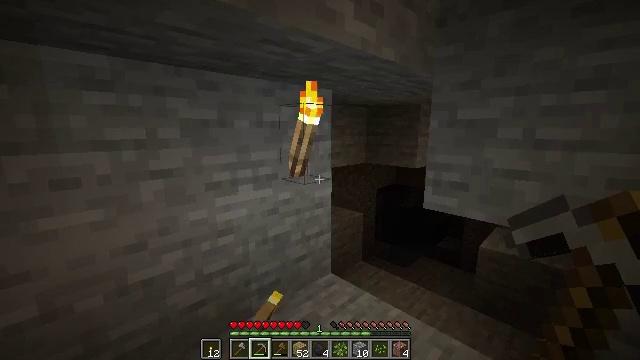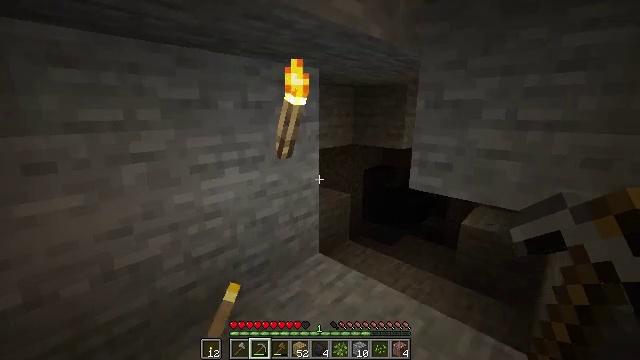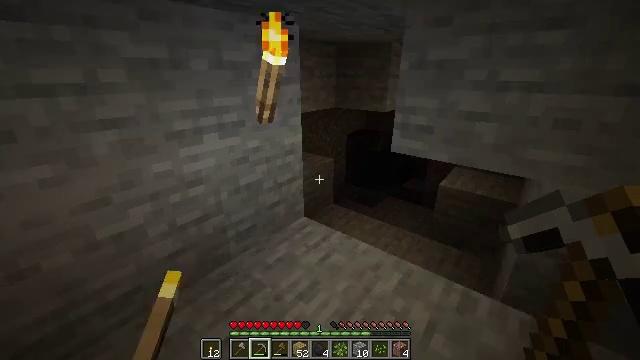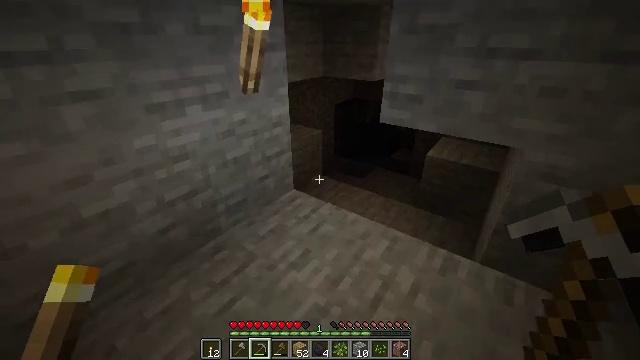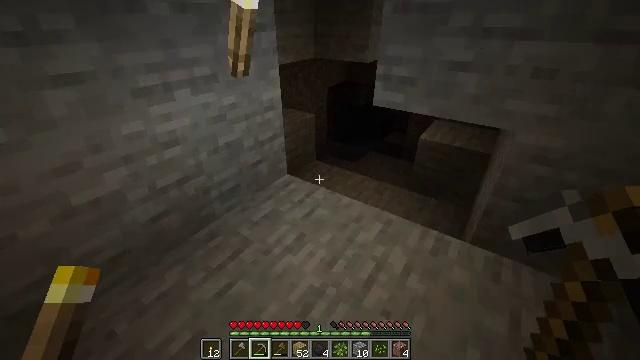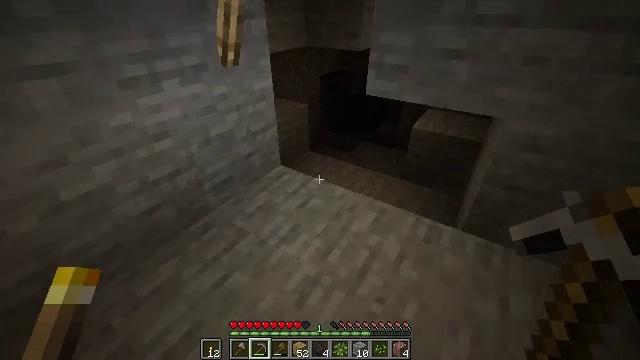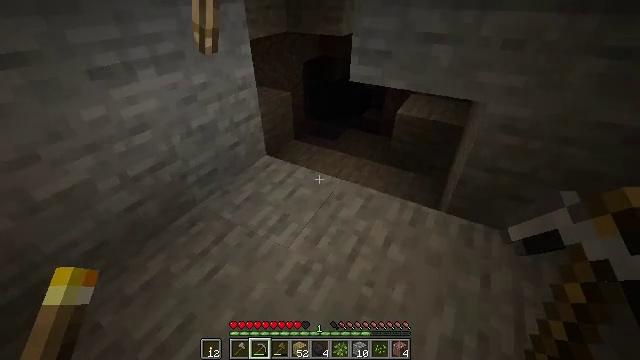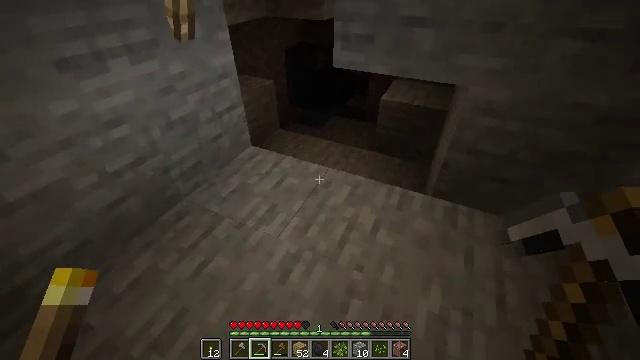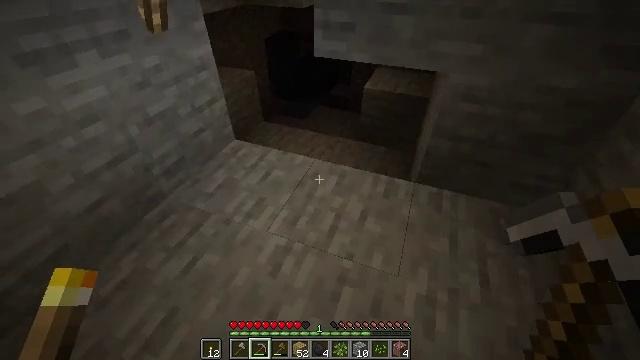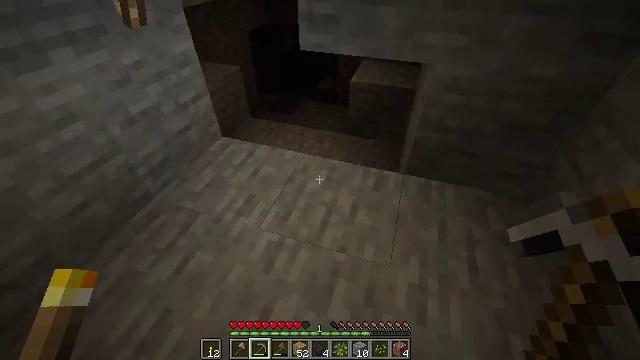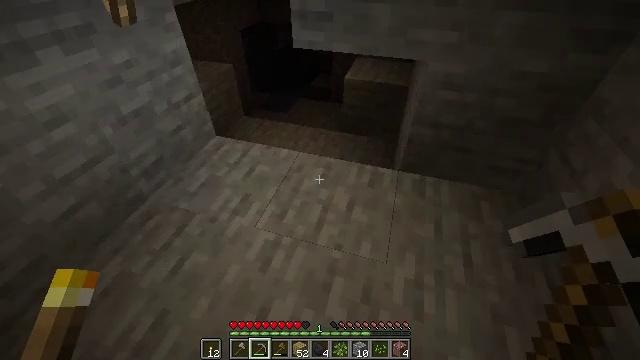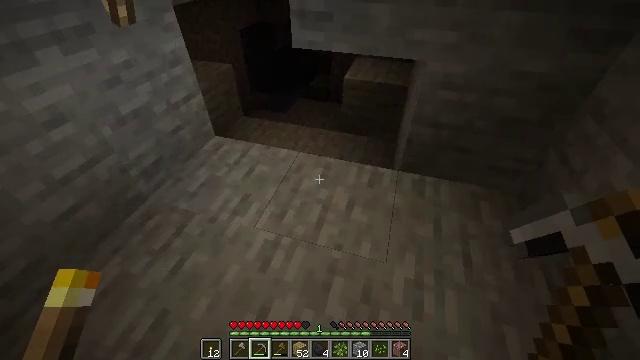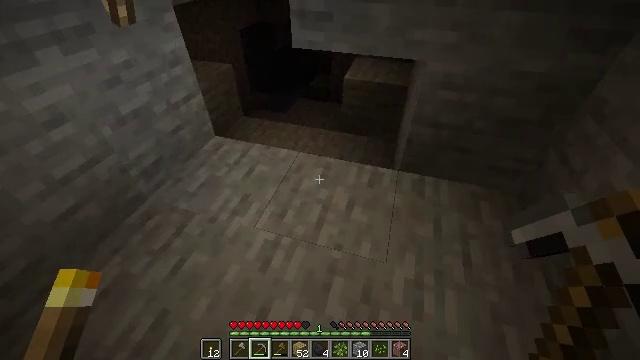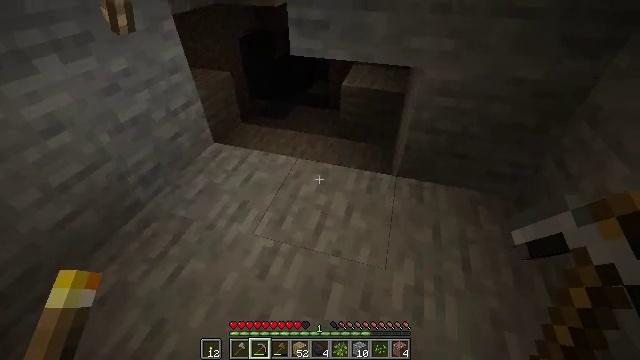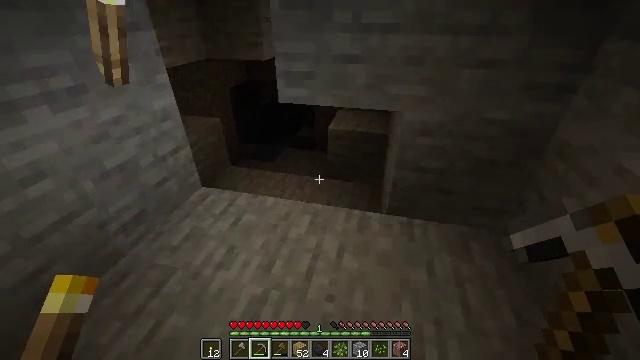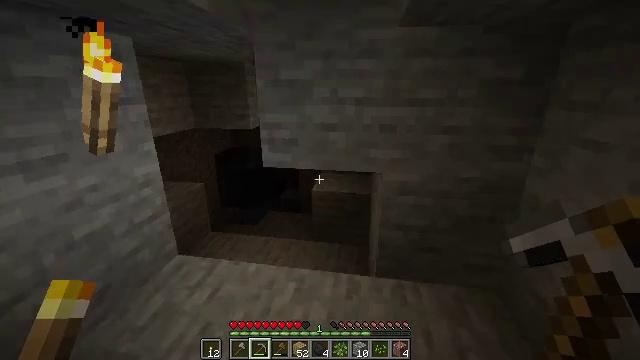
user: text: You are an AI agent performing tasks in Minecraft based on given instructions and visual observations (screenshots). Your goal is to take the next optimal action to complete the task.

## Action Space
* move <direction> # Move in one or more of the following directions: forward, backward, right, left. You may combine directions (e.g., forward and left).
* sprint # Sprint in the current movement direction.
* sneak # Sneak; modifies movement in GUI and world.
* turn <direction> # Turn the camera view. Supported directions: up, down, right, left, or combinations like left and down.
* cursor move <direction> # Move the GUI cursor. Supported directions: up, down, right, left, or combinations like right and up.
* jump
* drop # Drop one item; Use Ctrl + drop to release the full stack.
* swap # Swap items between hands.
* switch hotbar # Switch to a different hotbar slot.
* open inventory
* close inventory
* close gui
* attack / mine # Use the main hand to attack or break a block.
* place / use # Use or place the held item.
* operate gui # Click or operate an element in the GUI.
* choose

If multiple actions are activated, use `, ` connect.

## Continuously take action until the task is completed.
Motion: motion action
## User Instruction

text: Mine stone underground.
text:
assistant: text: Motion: turn right and down
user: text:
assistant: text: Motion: turn right and down
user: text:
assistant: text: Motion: turn right and down
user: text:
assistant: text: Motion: turn right and down
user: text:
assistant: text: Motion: turn right and down
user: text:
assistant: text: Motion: turn right and down
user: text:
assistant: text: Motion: turn right and down
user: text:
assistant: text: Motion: turn right and down
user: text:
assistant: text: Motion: turn right and down
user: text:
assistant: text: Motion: turn right
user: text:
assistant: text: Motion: no_op
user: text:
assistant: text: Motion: no_op
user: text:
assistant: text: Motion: turn up
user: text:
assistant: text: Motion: turn right and up
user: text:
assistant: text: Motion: turn right and up
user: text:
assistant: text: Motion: turn right and up
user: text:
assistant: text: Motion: turn right and up, attack / mine
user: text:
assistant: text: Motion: attack / mine
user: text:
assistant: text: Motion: attack / mine
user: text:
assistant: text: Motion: attack / mine
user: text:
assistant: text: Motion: attack / mine
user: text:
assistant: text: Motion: attack / mine
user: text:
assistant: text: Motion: attack / mine
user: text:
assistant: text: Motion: attack / mine
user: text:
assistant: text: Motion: attack / mine
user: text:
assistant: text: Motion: attack / mine
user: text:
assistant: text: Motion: attack / mine
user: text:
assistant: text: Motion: attack / mine
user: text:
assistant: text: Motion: attack / mine
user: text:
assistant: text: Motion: attack / mine